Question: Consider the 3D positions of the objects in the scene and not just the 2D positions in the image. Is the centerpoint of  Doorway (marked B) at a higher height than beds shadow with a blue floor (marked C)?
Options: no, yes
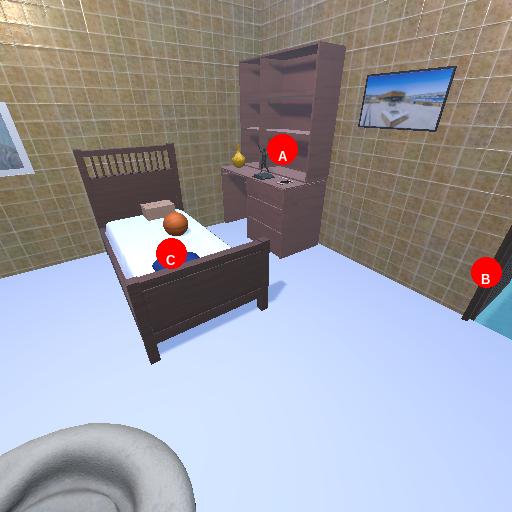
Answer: no